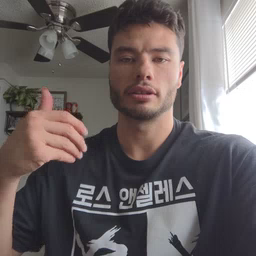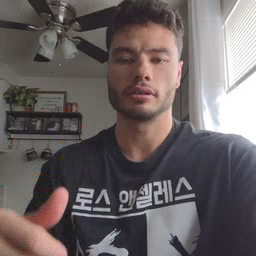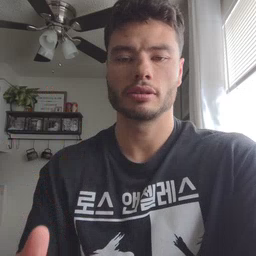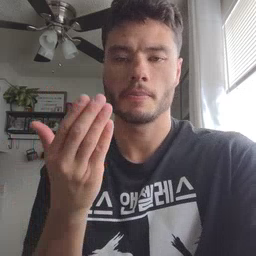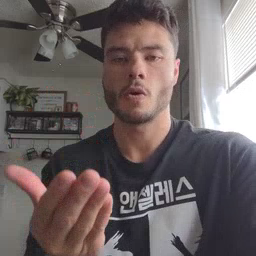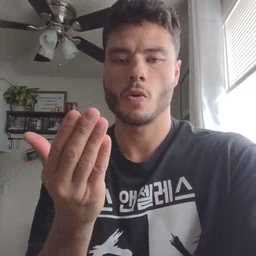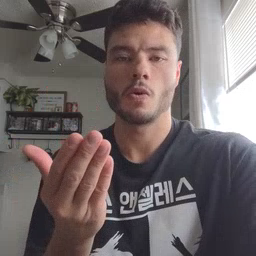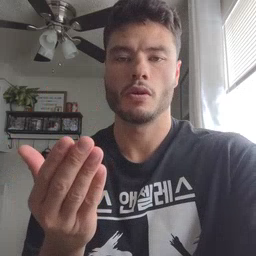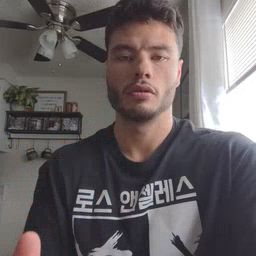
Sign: boat